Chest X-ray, PA view. Patient: 23 years old, sex M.
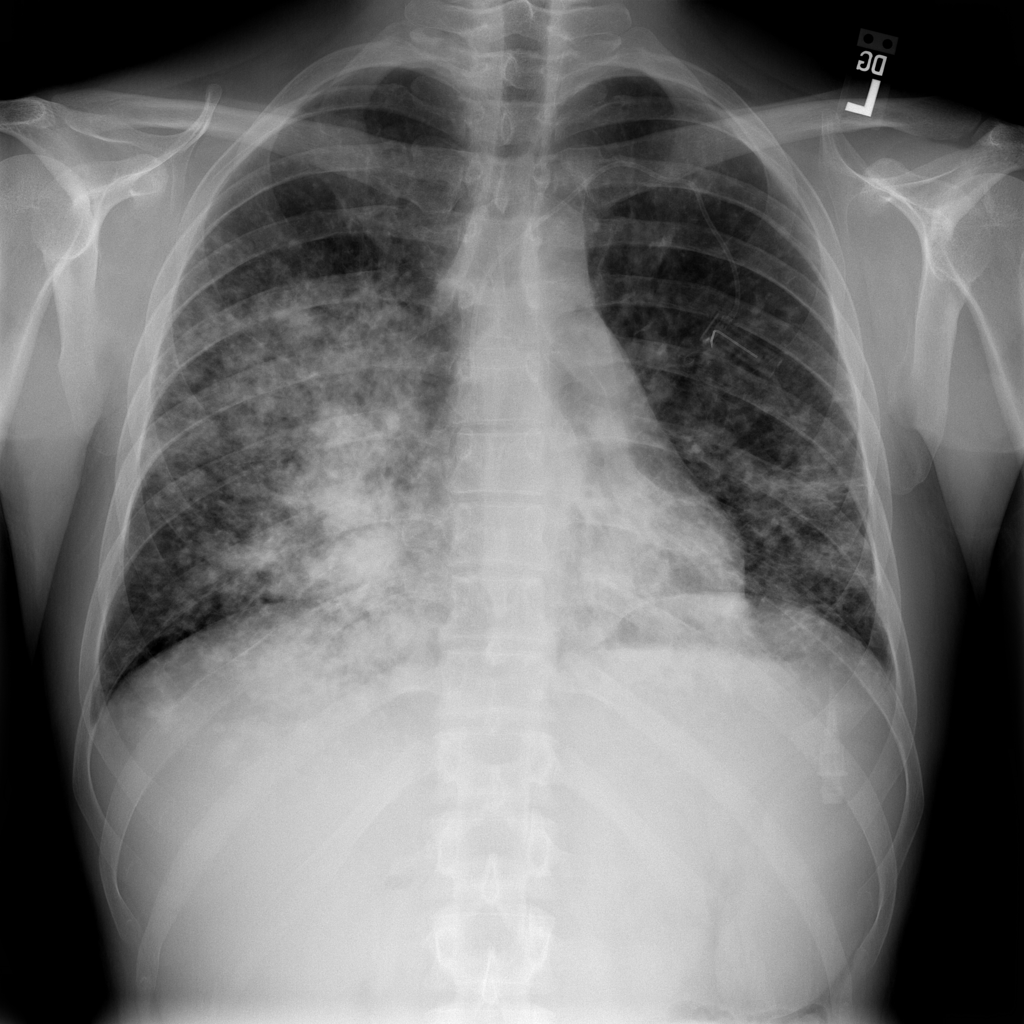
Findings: Infiltration, Nodule